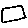
Label: square